Question: I am confused ( that is easy enough!). I have a small snippet of code that I have taken a screenshot of.
The NRE arises after a failed test for a file path. Nothing there is null. The SceneryAreas object is initialized just before this test. However (and my screenshot did not pick it up) it seems that in the line SceneryAreas.Clear(); that SceneryAreas is null. Is it possible that the error is being shown on the wrong line and more to the point how could the instantiated object become null at this point?

Many thanks for any suggestions - I have never seen this before.
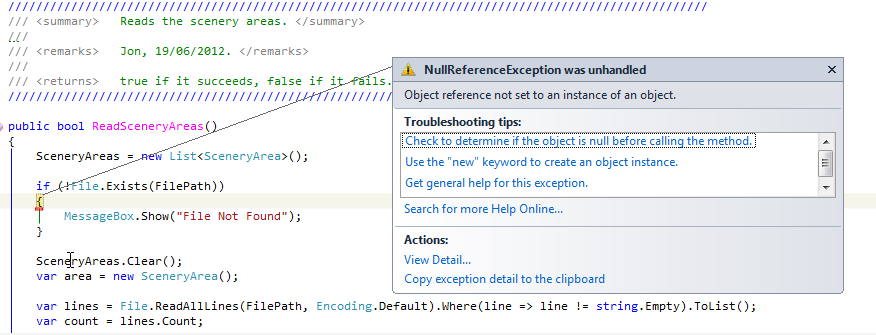
Answer: Your source code or symbols file is not in synch with your compiled code, hence the debugger is highlighting the wrong line.
If you recompile and re-run it should break on the line in your source which is causing the problem.